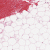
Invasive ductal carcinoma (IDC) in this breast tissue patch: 0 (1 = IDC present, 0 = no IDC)